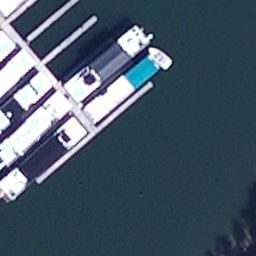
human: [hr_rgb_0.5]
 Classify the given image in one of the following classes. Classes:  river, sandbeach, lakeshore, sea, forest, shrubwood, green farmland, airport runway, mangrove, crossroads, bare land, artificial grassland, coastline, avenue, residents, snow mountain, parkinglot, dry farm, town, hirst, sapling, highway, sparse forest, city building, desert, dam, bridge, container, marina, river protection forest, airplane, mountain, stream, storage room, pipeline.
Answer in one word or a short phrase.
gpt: marina